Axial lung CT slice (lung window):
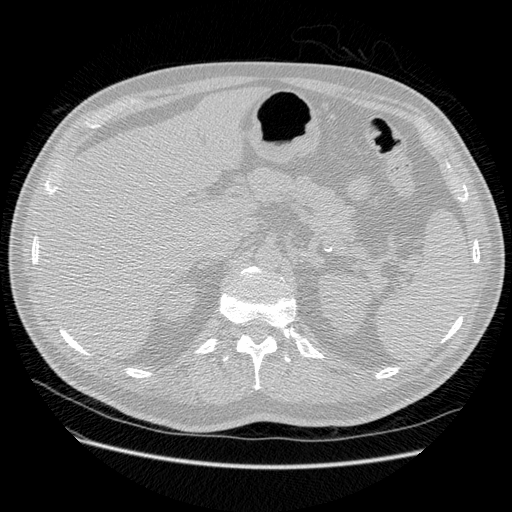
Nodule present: no